Current action and preconditions to check: path_clear

Your task: For each precondition in the list above, predict whether it will hold at this action.

Consider the current scene as observed from the mobile robot's camera, and analyze the predicted future states of all dynamic agents (e.g., people, animals, vehicles, or any moving entities) within the NEXT SECOND.

IMPORTANT: Only answer "very likely" if you are absolutely certain—based on strong, clear evidence—that a dynamic agent will violate the precondition in the predicted future state. Do NOT answer "very likely" for unlikely, ambiguous, or low-probability risks.

Ask yourself for each precondition: Is there a high probability, with clear and convincing evidence, that the predicted future states of any dynamic agent will interfere with the predicted future state of the currently executing action within the NEXT SECOND, causing that precondition to fail?

Assess the risk level based on these predictions. Use "likely" or "very likely" if motions create a clear risk of interference.

Use "neutral" or "improbable" if agents are nearby but their predicted paths are clearly diverging or non-conflicting.

Failure Risk Categories: "very improbable", "improbable", "neutral", "likely", "very likely"

Answer Format: Output ONLY the probability_of_failure value from these categories: "very improbable", "improbable", "neutral", "likely", "very likely"

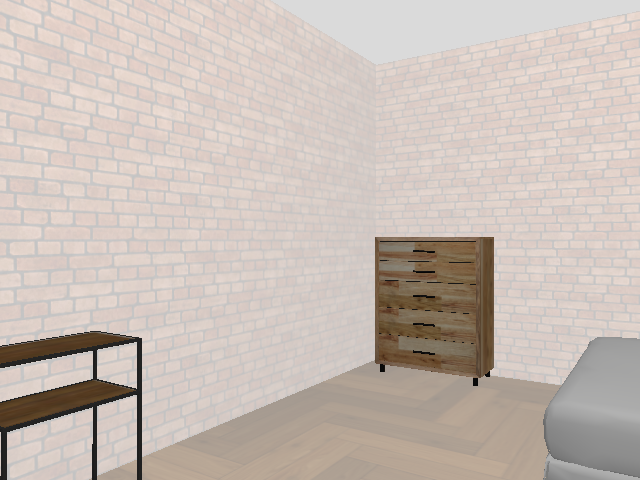

Answer: very improbable